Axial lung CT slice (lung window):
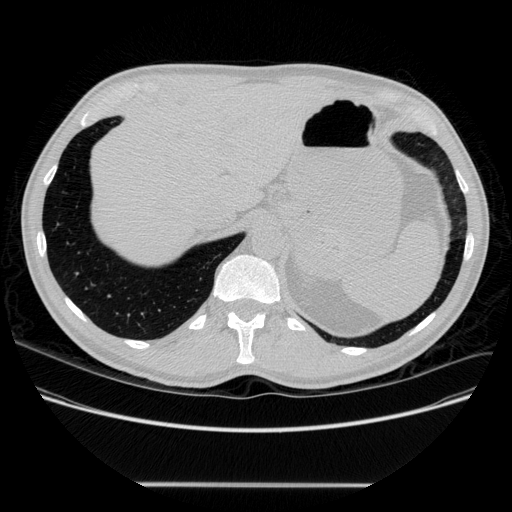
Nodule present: no